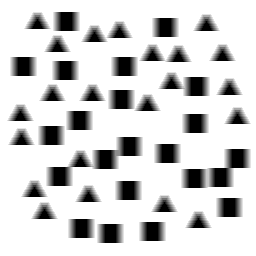
Squares: 22
Triangles: 22
Stars: 0
Total shapes: 44